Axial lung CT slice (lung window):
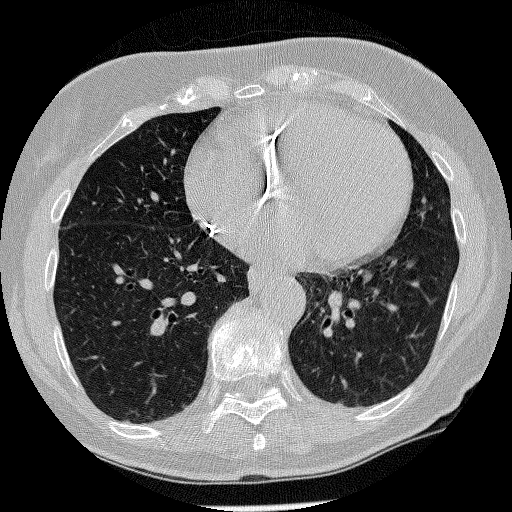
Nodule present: no